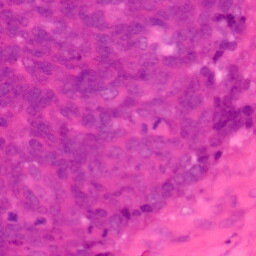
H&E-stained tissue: Colon